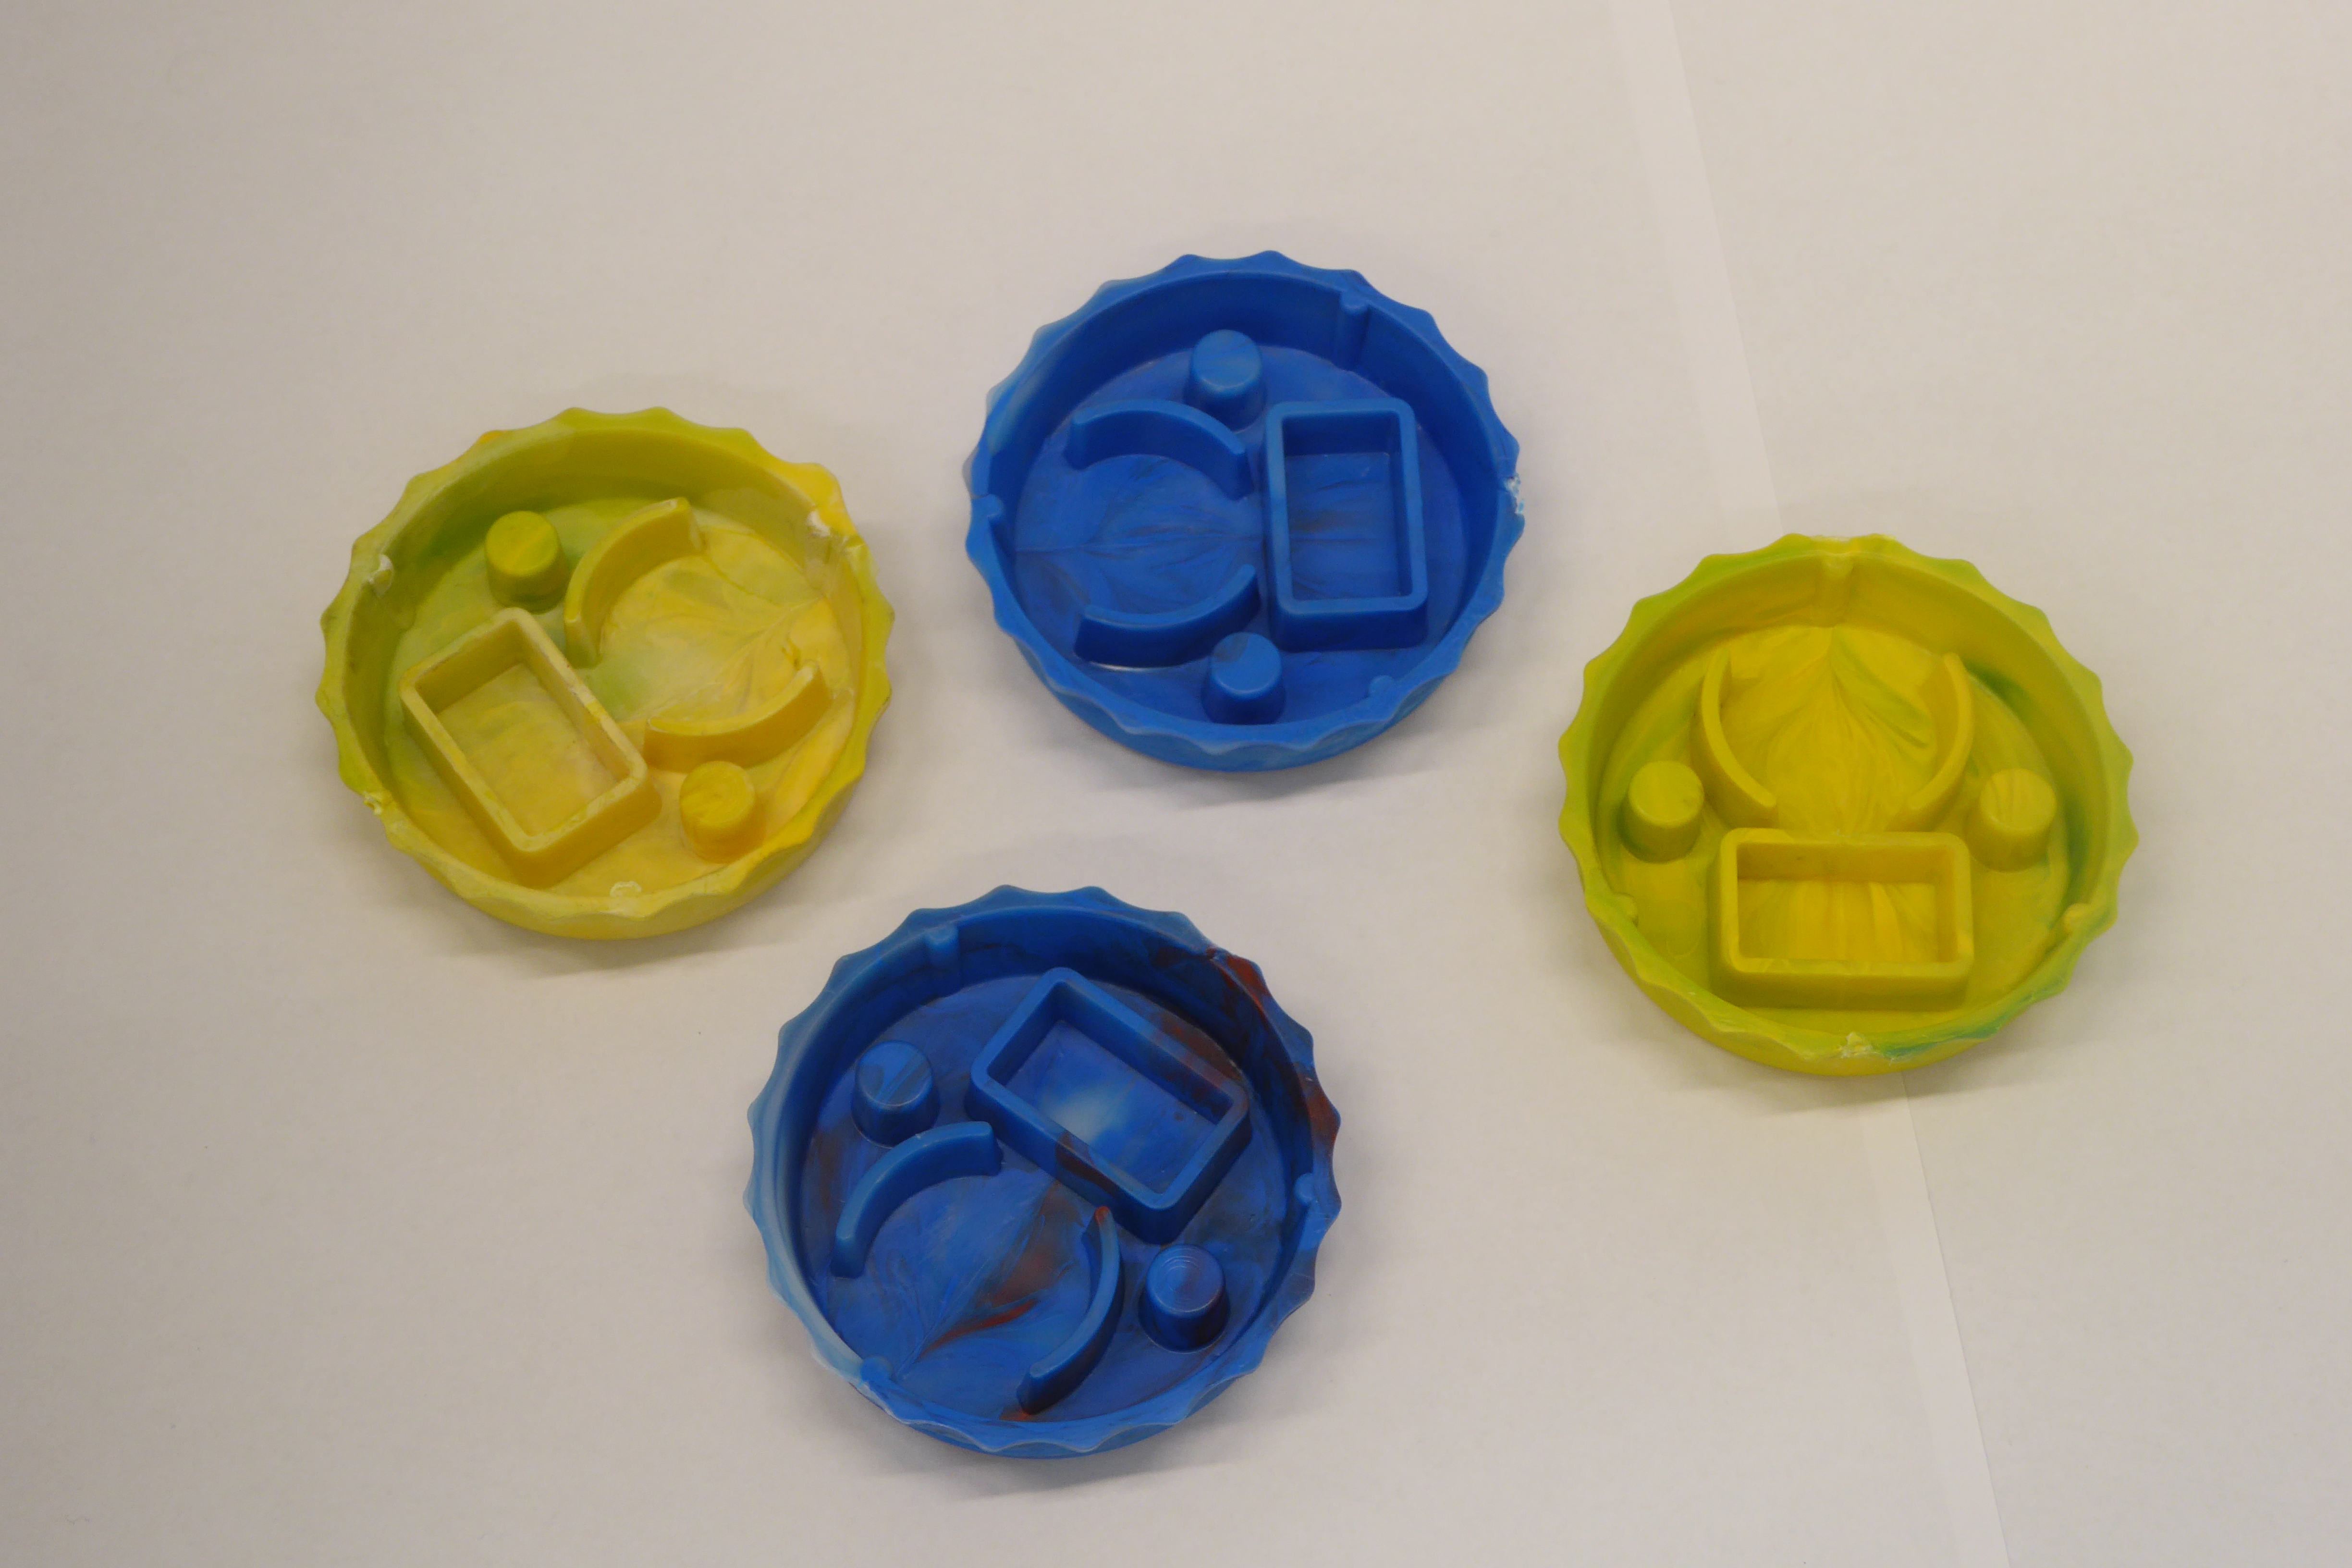
Label: Bottle Opener - Cover